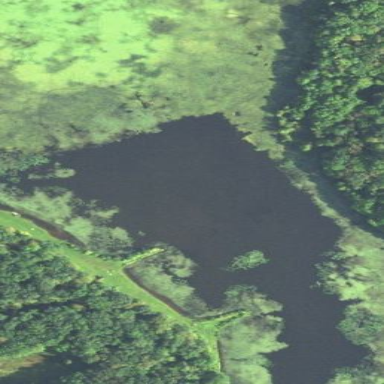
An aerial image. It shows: Reservoir.